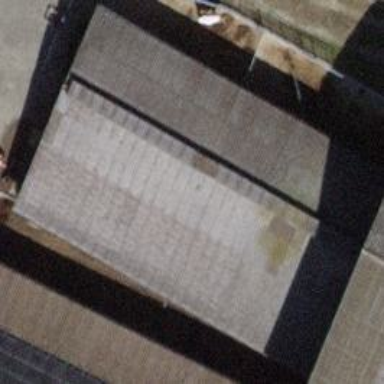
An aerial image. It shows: Farm auxiliary building.